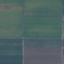
Land use / land cover: AnnualCrop